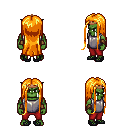
a pixel art fantasy rpg character, male body template, orc, green skin, steel chest armor, red pants, light blonde extra-long hairstyle, bronze tiara, leather bracers, ghillies, four views (front, back, left, right), 2x2 character sprite sheet, small pixel art, hard edges, no anti-aliasing